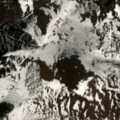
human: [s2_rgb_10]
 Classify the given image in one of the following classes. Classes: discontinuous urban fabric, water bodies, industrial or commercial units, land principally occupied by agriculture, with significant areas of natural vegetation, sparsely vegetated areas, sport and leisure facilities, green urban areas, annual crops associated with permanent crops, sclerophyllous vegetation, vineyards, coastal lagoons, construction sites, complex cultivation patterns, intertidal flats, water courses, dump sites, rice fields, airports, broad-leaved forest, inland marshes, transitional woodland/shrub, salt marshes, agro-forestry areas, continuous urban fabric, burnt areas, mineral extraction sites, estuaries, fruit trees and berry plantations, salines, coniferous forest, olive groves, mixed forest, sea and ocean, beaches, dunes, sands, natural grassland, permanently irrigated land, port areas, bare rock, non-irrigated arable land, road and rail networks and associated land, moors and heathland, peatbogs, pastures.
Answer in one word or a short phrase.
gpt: coniferous forest, natural grassland, moors and heathland, sparsely vegetated areas